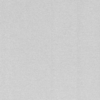
Label: dusty